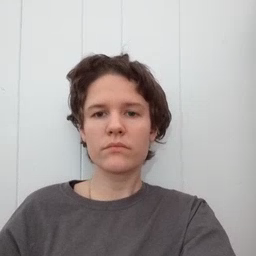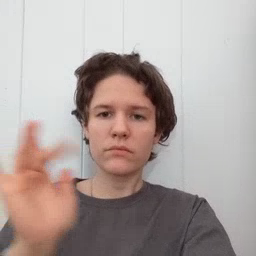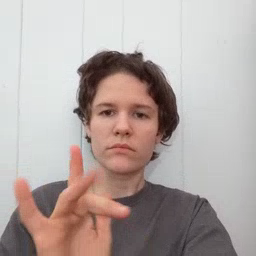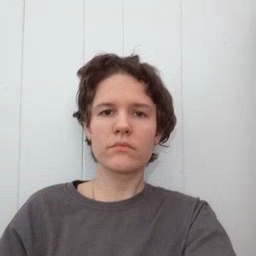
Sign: touch